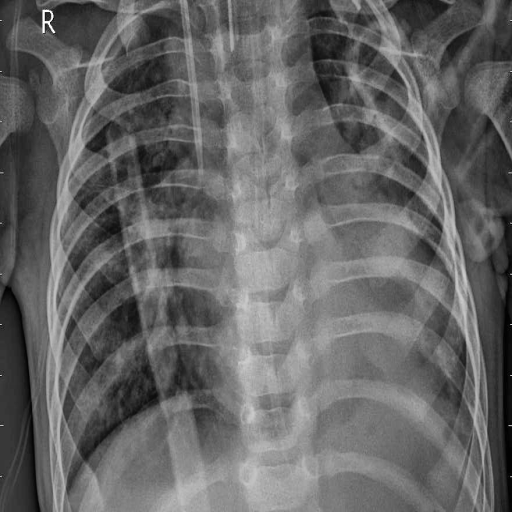
Finding: PNEUMONIA